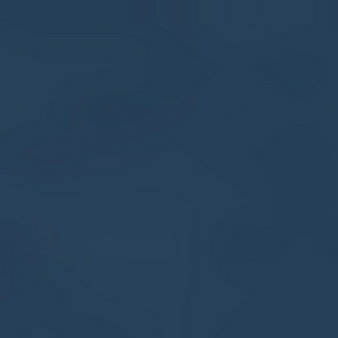
Label: other